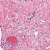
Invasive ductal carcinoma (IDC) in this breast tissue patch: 0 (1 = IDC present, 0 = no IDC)